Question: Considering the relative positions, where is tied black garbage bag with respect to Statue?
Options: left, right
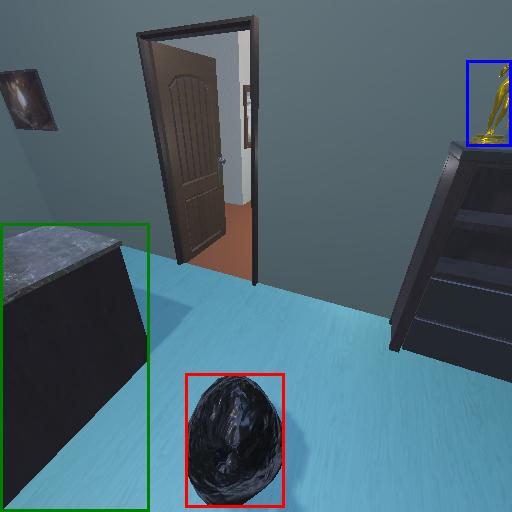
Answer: left